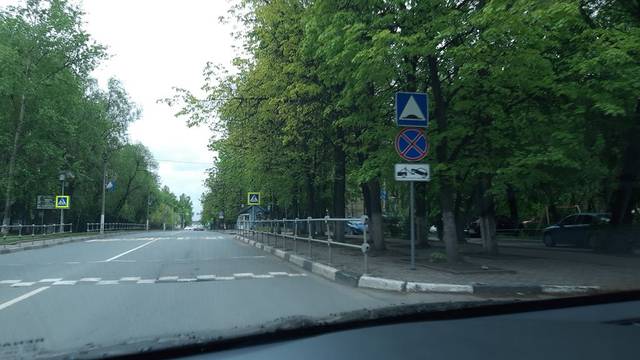
Region: Russia
Coordinates: 55.947, 37.492